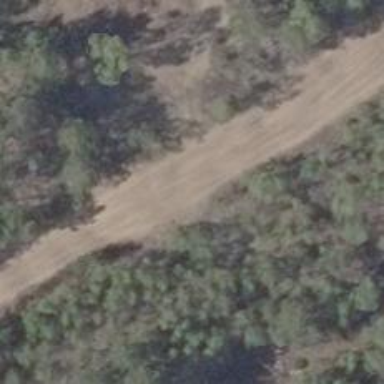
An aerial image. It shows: Sandy track road with grade 4 track type.